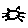
Label: cat